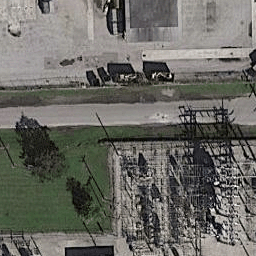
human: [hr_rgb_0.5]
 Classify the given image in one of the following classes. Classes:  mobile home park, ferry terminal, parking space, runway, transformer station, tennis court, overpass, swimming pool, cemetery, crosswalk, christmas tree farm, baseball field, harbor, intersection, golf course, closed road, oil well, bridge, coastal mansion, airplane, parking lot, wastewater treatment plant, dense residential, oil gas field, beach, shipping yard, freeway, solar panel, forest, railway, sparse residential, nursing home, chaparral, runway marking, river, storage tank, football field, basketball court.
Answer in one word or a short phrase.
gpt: transformer station